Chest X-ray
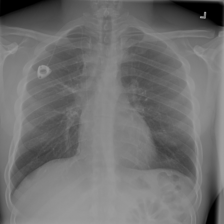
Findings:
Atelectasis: negative
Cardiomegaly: negative
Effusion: negative
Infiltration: negative
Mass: negative
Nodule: negative
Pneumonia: negative
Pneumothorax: negative
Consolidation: negative
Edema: negative
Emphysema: negative
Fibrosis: negative
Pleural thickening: negative
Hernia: negative